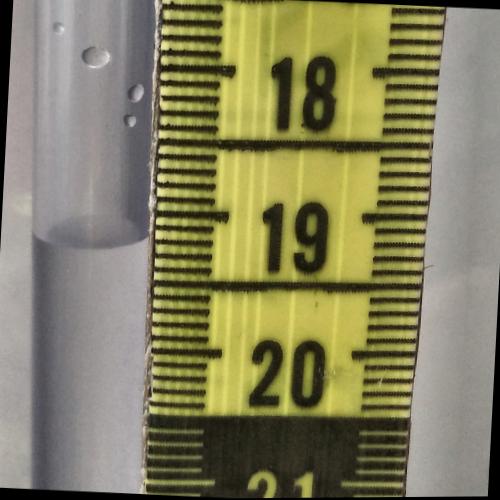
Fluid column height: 19.2 cm